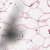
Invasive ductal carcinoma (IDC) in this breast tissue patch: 0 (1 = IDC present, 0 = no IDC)